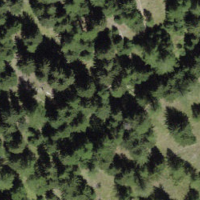
EUNIS habitat code: 43
Species observed at this site:
Lasiommata maera